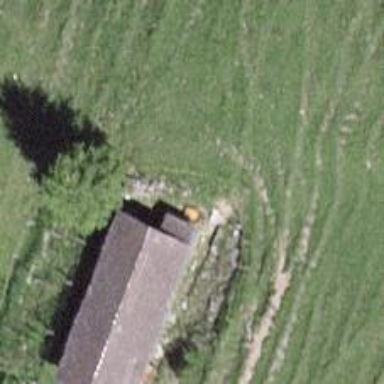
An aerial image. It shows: Cabin is depicted in the image.